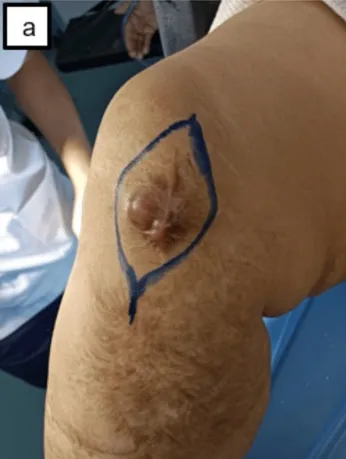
Intraoperative image shows the limits of the skin incision.
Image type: medical_photograph (other_medical_photograph)